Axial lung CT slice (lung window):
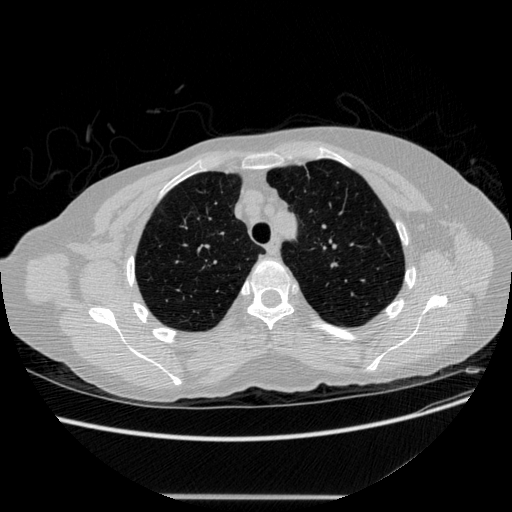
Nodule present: no